Field crop: tomato
Growth stage: 1
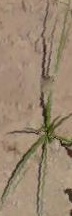
Species: cyperus